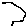
Label: hexagon